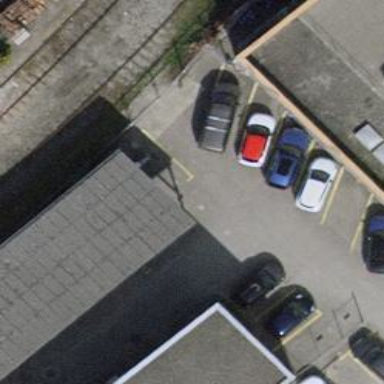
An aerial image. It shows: View of roof of building.